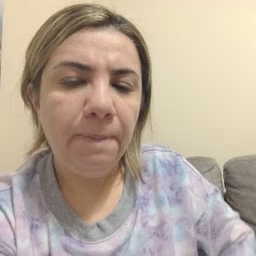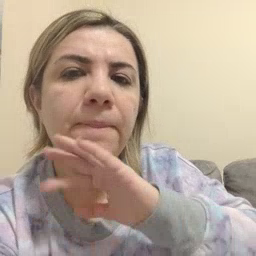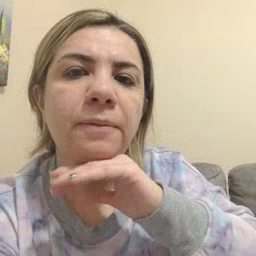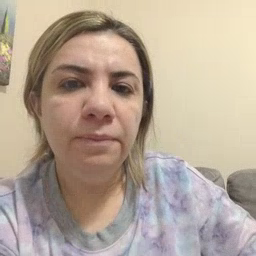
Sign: dirty